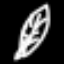
Label: leaf